高二 · 代数
【2019 年高考全国 I 卷理数】函数 $f(x)=\frac{\sin x+x}{\cos x+x^{2}}$ 在 $[-\pi, \pi]$ 的图像大致为 ( )
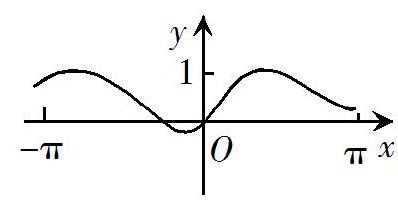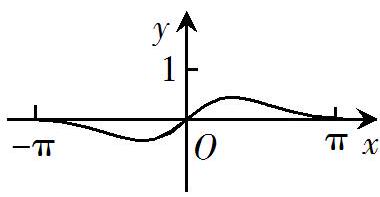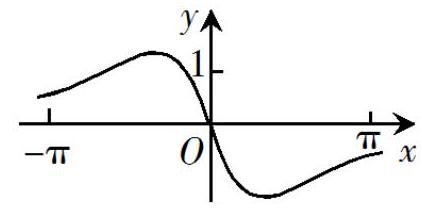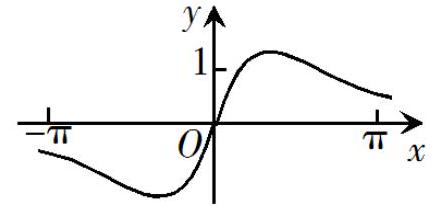
A.

B.

C.

D.

答案: D
解析: 由 $f(-x)=\frac{\sin (-x)+(-x)}{\cos (-x)+(-x)^{2}}=\frac{-\sin x-x}{\cos x+x^{2}}=-f(x)$, 得 $f(x)$ 是奇函数, 其图象关于原点对称, 排除 $\mathrm{A}$. 又 $\mathrm{f}\left(\frac{\pi}{2}\right)=\frac{1+\frac{\pi}{2}}{\left(\frac{\pi}{2}\right)^{2}}=\frac{4+2 \pi}{\pi^{2}}>1, f(\pi)=\frac{\pi}{-1+\pi^{2}}>0$, 排除 $\mathrm{B}, \mathrm{C}$, 故选 D.

【名师点睛】本题考查函数的性质与图象, 渗透了逻辑推理、直观想象和数学运算素养, 采取性质法或赋值法, 利用数形结合思想解题. 解答本题时, 先判断函数的奇偶性, 得 $f(x)$ 是奇函数,排除 $\mathrm{A}$ ，再注意到选项的区别，利用特殊值得正确答案.